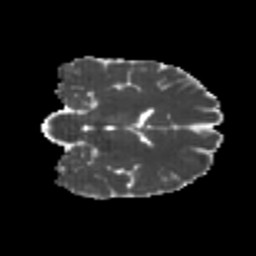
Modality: MD
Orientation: coronal
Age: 21
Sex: female
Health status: healthy
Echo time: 0.074 s